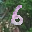
Label: 6